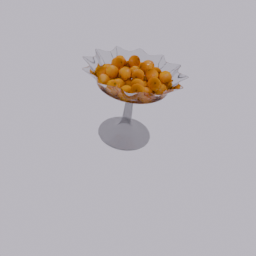
Label: decoration